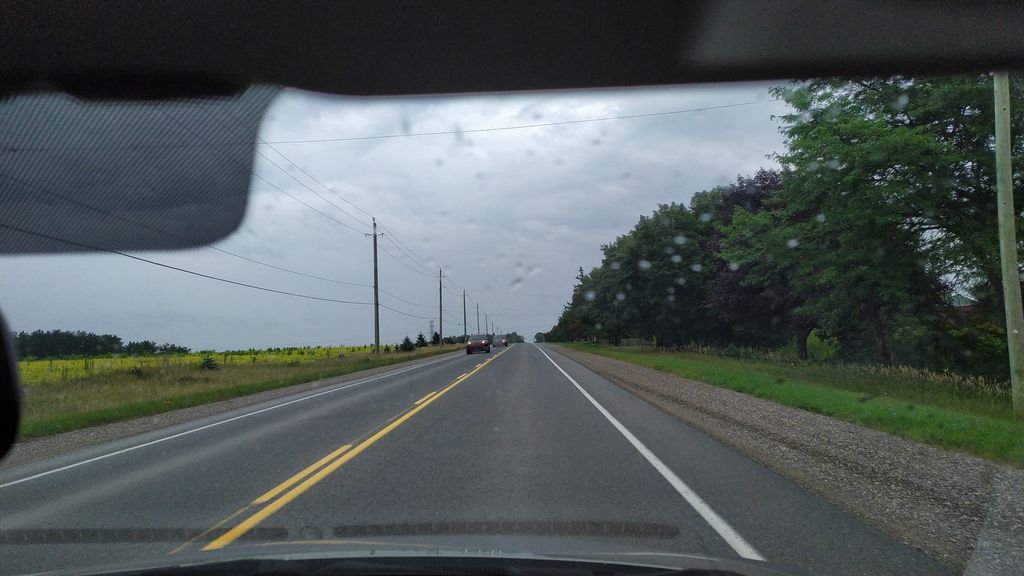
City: kitchener-waterloo